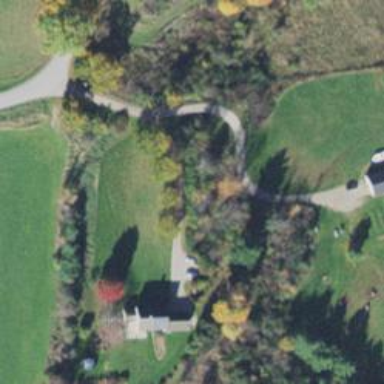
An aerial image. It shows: Driveway.